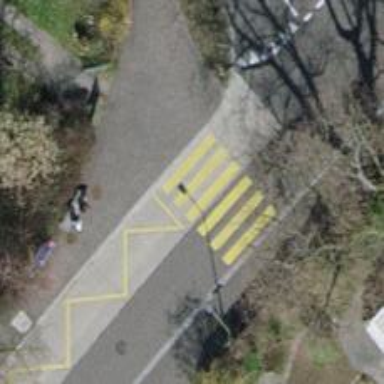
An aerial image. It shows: Uncontrolled road crossing.